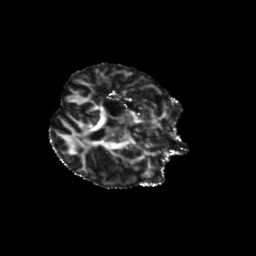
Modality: FA
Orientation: axial
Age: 51
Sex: female
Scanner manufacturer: siemens
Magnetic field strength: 3 T
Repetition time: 5.25 s
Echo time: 0.08 s